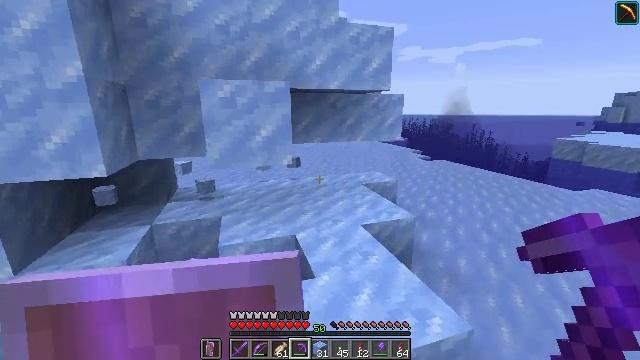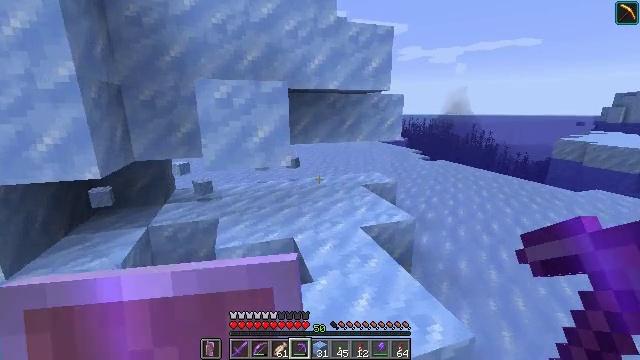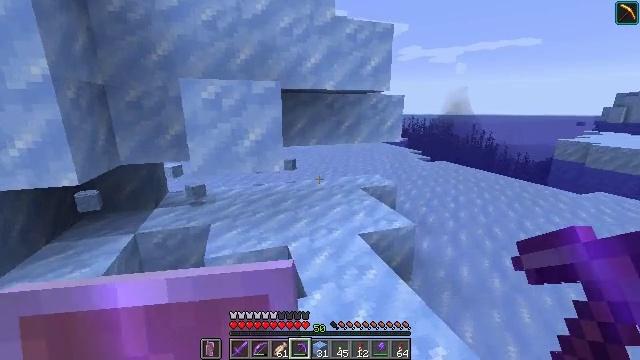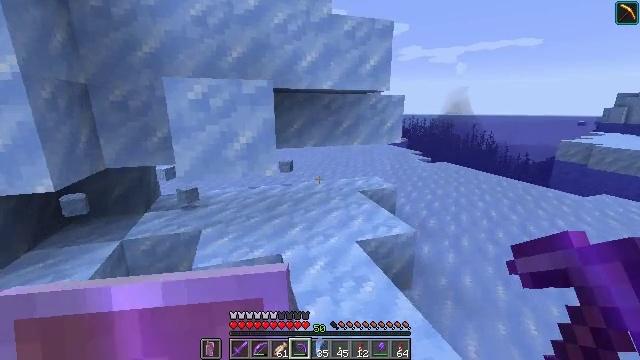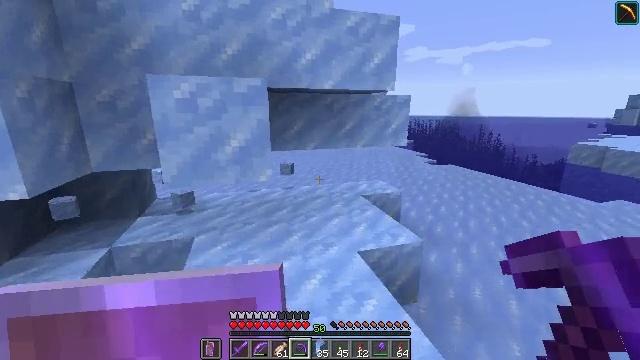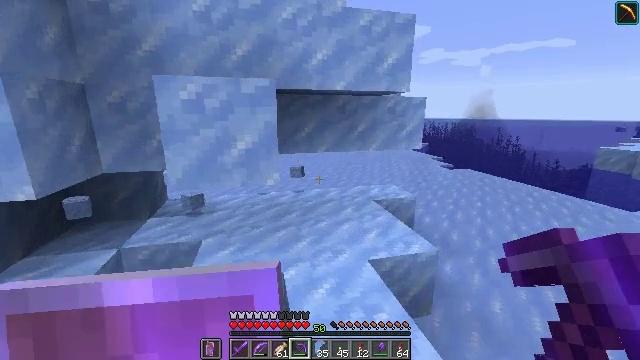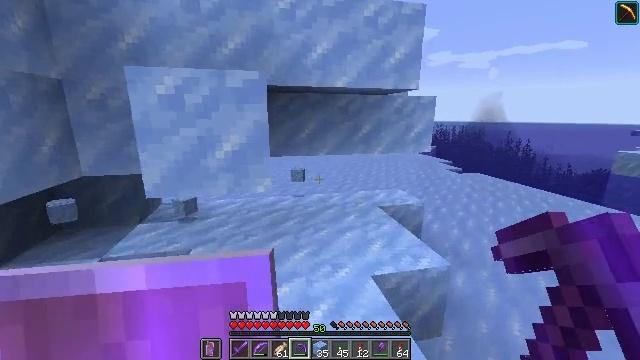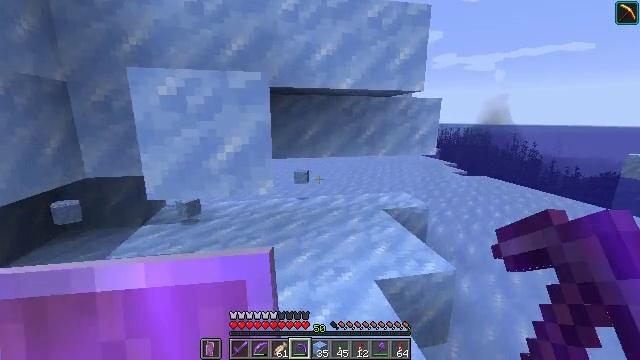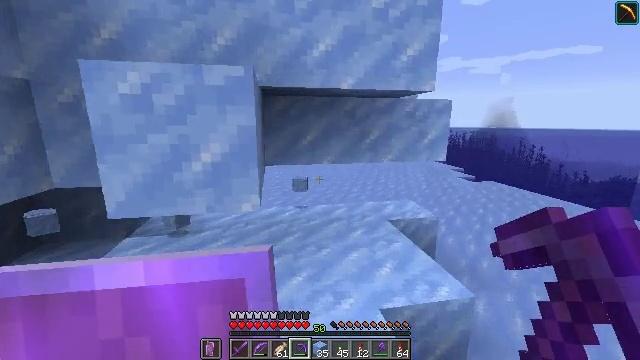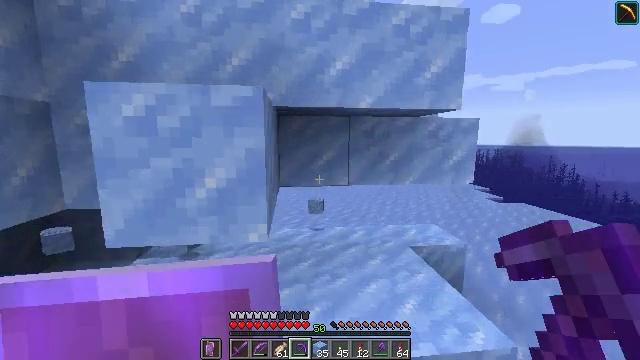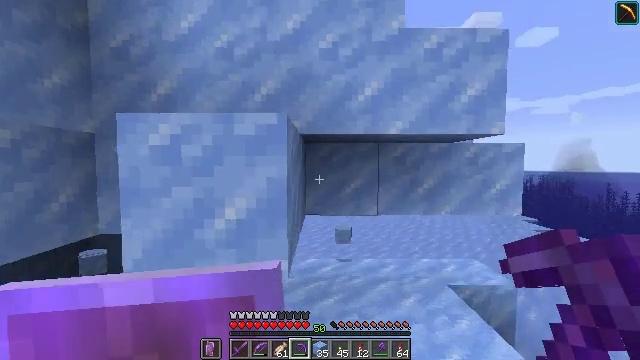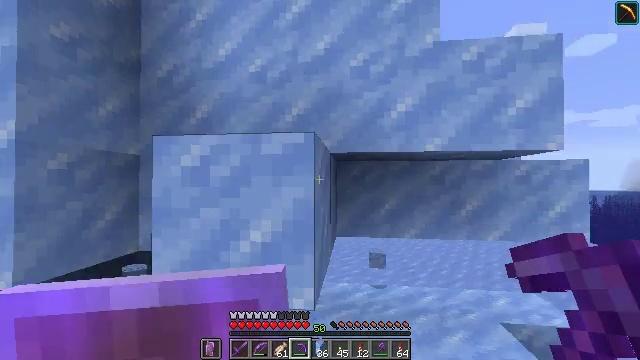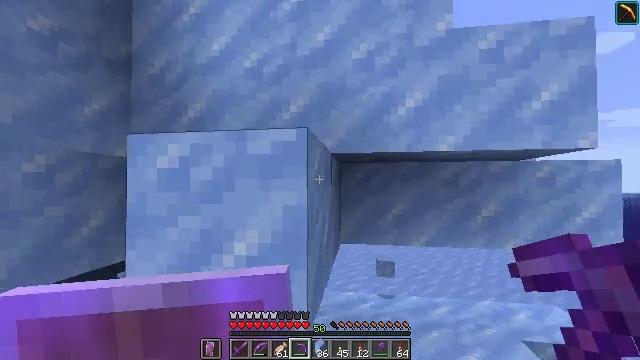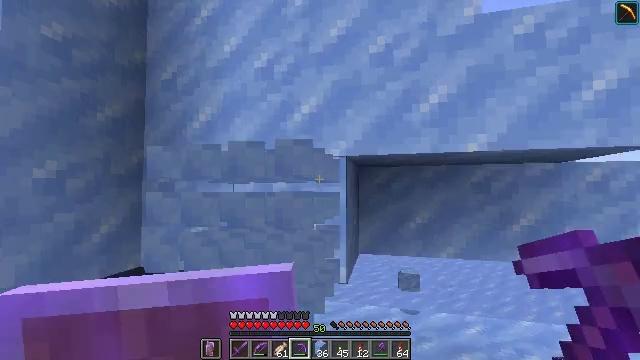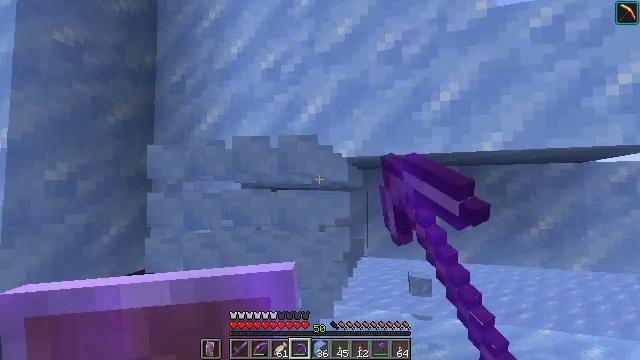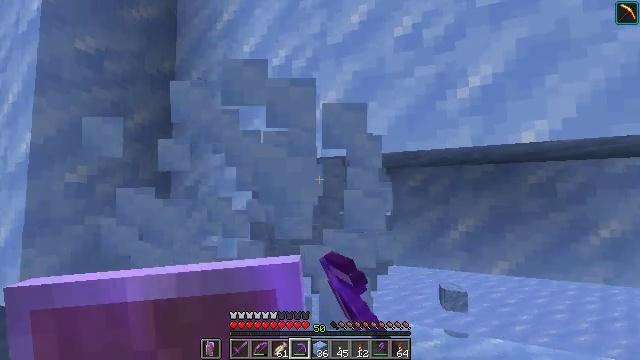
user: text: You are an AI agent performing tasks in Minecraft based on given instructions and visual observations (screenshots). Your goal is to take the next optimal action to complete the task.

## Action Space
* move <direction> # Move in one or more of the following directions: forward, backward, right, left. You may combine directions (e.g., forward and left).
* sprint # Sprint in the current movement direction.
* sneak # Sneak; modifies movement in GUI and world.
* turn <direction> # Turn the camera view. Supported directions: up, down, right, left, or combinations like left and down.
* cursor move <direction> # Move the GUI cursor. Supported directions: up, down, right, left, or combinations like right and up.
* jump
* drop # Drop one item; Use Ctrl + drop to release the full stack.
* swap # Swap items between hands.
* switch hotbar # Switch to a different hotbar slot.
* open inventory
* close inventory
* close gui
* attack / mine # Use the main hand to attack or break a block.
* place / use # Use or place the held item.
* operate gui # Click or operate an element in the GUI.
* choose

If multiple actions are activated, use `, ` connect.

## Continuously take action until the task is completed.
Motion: motion action
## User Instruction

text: Harvest packed ice from cold regions.
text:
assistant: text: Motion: move forward
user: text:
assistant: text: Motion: move forward
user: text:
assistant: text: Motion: move forward
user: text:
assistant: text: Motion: move forward, turn left
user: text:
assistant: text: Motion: move forward, turn left
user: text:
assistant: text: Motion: move forward, turn left
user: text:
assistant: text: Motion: move forward
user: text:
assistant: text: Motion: move forward
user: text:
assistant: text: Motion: move forward, turn left and up
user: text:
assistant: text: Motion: move forward, turn left and up
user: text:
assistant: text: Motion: move forward, turn left and up
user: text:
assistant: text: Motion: turn left
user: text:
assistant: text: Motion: turn left and up, attack / mine
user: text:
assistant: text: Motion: move right, turn left, attack / mine
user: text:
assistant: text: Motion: move right, turn left, attack / mine
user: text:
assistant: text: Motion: move right, turn left, attack / mine
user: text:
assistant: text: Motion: move forward and move right, turn left, attack / mine
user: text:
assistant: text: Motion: move forward and move right, attack / mine
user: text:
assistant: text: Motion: move forward, attack / mine
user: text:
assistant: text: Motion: move forward, turn right and up, attack / mine
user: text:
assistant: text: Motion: move forward, turn right and up, attack / mine
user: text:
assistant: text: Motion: turn right and up, attack / mine
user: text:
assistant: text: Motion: turn right and up, attack / mine
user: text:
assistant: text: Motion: turn right and up, attack / mine
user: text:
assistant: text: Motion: turn right and up, attack / mine
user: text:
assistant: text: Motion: move forward, turn right and up, attack / mine
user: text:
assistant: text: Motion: move forward, turn left and up, attack / mine
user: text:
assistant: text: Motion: move forward, turn left and up, attack / mine
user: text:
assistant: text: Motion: move forward, turn left and up, attack / mine
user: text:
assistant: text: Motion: move forward, turn left and up, attack / mine